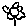
Label: flower